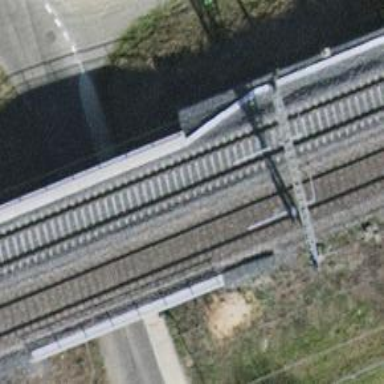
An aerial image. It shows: Bridge over electrified railway with contact lines.